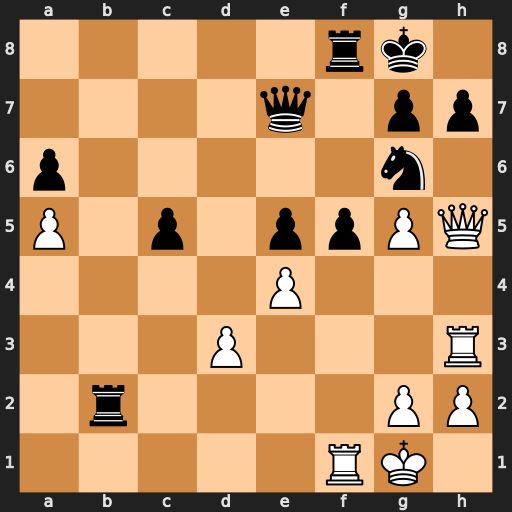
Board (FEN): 5rk1/4q1pp/p5n1/P1p1ppPQ/4P3/3P3R/1r4PP/5RK1
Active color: w
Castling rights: -
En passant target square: f6
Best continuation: Qxh7+ Kf7 Rxf5+ Ke8 Qxg6+